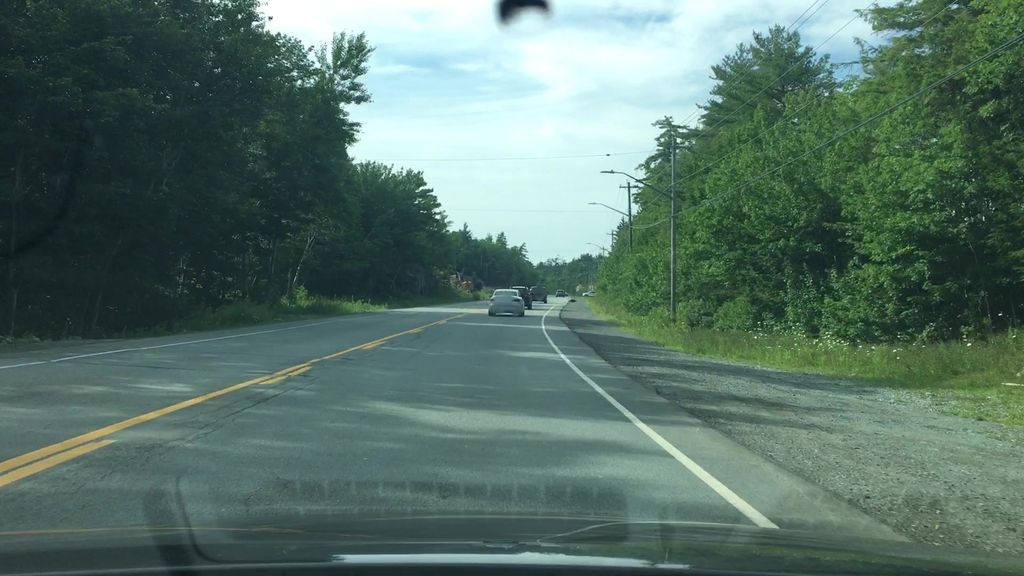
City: halifax